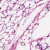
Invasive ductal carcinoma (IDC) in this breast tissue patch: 0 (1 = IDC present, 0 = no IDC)